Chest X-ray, AP view. Patient: 62 years old, sex M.
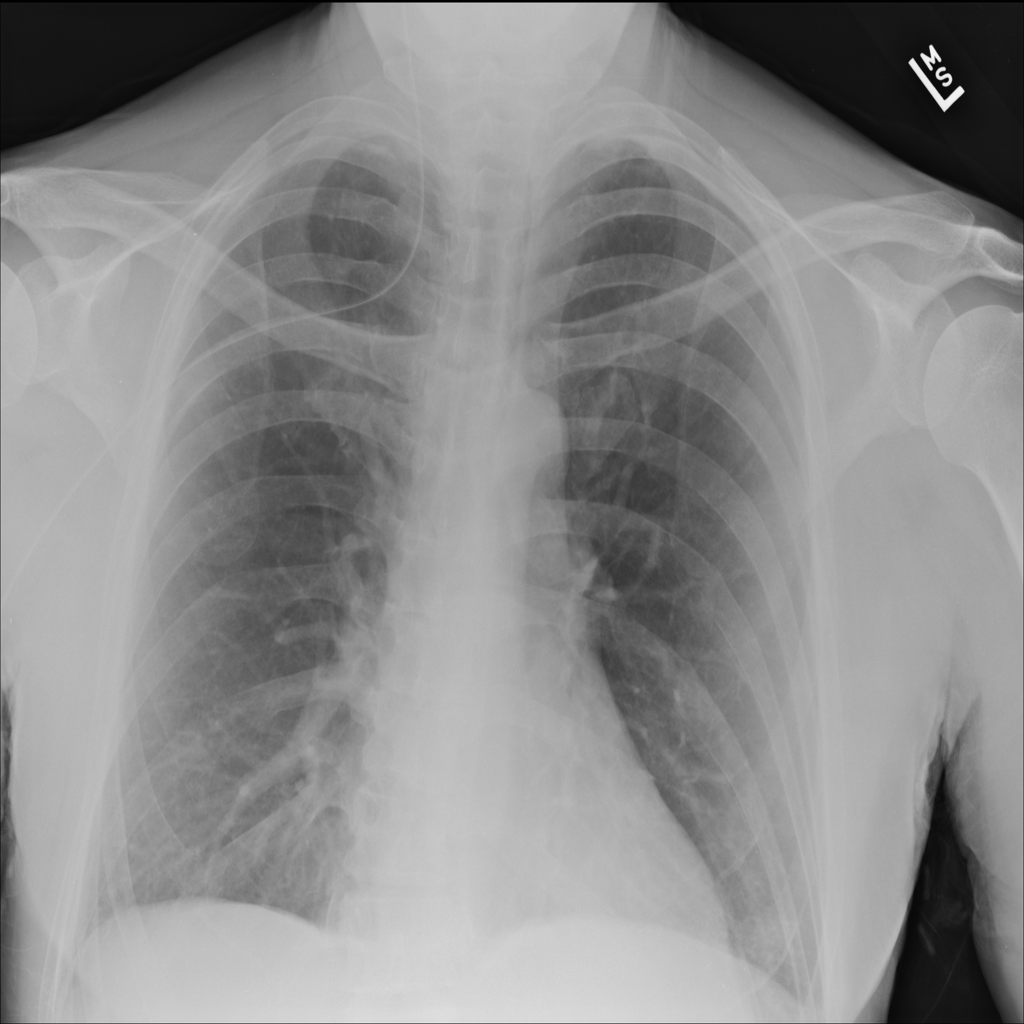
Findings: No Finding